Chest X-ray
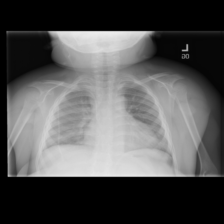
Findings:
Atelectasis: negative
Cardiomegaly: negative
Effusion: negative
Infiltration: negative
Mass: negative
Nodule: negative
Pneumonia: negative
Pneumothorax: negative
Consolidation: negative
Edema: negative
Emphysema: negative
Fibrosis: negative
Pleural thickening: negative
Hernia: negative